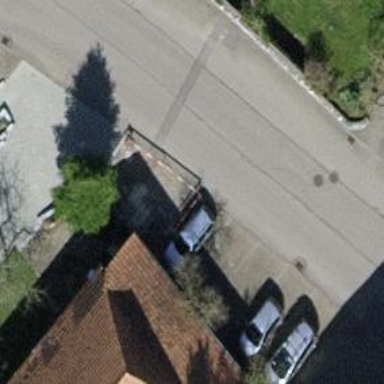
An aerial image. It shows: Paved parking area.